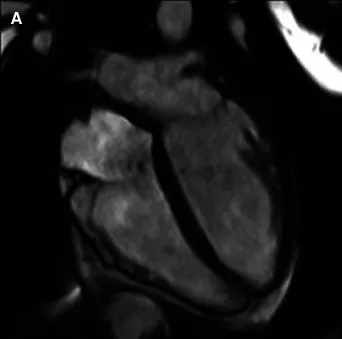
Cine cardiac magnetic resonance balanced steady state free precession cinegraphic imaging. 4-chamber end-diastole.
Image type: radiology (mri)